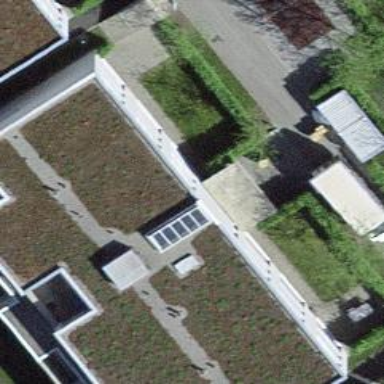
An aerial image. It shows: Residential building with flat roof.